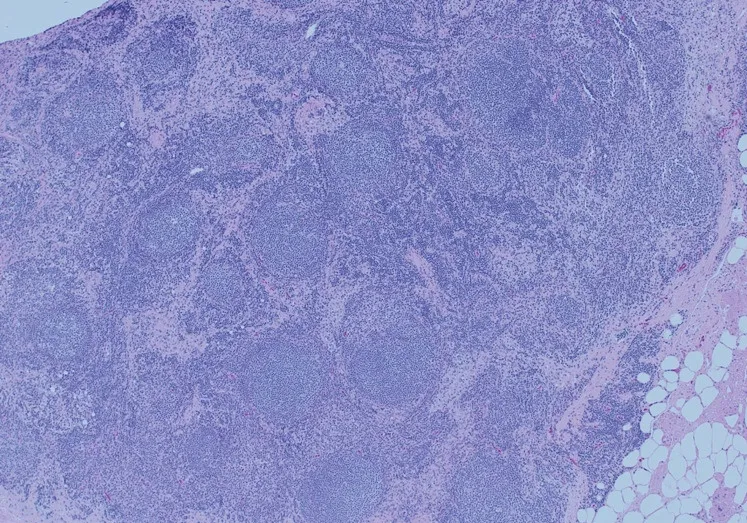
Low power, mesenteric excisional lymph node biopsy.
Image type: pathology (h&e)